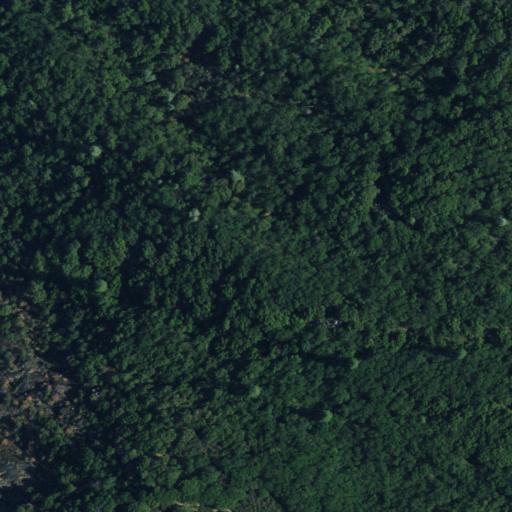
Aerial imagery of slope(s) in California named Devils Slide containing evergreen forest and mixed forest